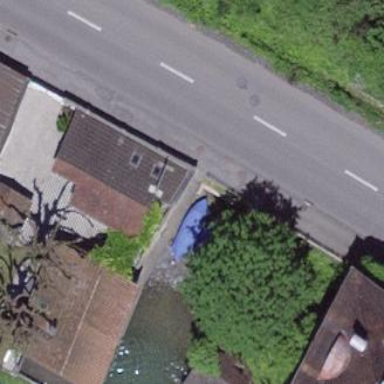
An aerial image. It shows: Shed.